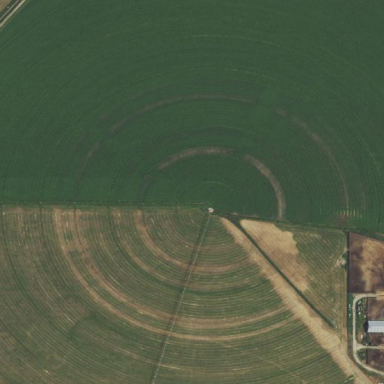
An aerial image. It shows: Farmland with pivot irrigation system.